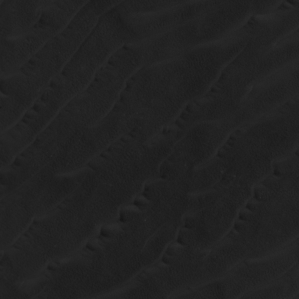
Label: non_frost